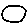
Label: circle